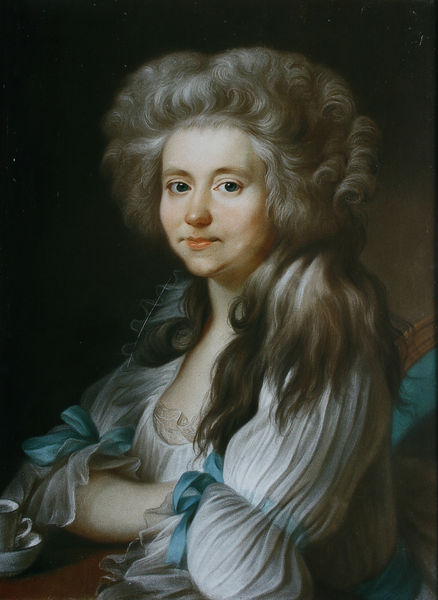
Titel: Bildnis Sophie von Coudenhove
Künstler: Georg Anton Abraham Urlaub
Standort: Mainz
Institution: Landesmuseum
Schlagwörter: blau, dunkel, gemälde, schatten, weiß, mädchen, sitzen, ausschnitt, braun, brust, busen, frankreich, frau, frisur, grau, haar, hell, hintergrund, holz, kleid, licht, mund, nase, schwarz, stirn, stuhl, tisch, türkis, vordergrund, blick, dame, rot, schleife, alt, jung, arm, arme, augen, blass, bluse, falten, gesicht, kleidung, lang, rembrandt, spitze, weit, ärmel, bildnis, hals, hände, portrait, porträt, rückenlehne, auge, haare, reich, sessel, sitzend, stoff, adel, nachthemd, schleifen, augenbrauen, dekollete, dekoltee, kinn, lippen, locken, puffärmel, rokoko, schulter, seide, henkel, mähne, perücke, schärpe, lächeln, wangen, ölgemälde, polster, weib, brauen, gerade, tasse, platte, rüschen, ellenbogen, selbstporträt, geschminkt, lachen, gestützt, porzellan, untertasse, viele, dreiviertel, heiter, verschränkt, haaransatz, dekolltee, kaffe, bänder, marie, kaffeetasse, dekolte, stupsnase, unterteller, perrücke, rote lippen, nachtkleid, verschmitzt, polstersessel, gelockt, strirn, lange, starren, pufärmel, tsse, damenbart, 18. jahrhundert, aärmel, blaueschleifen, schleifen blau, häferl, heissgetränk